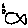
Label: fish